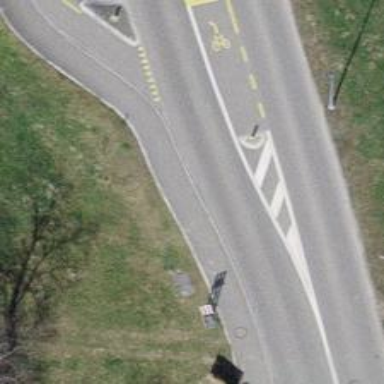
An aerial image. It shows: Tertiary road with shared cycle lane.